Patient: sex M, age 64
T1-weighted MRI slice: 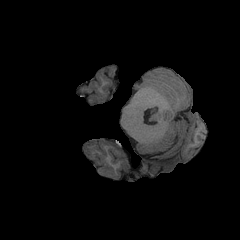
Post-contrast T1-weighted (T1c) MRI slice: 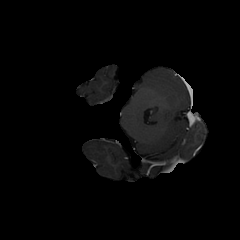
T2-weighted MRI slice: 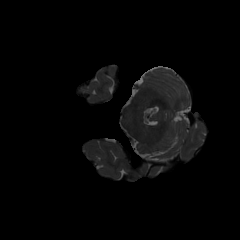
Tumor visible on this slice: no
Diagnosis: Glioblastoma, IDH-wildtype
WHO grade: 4